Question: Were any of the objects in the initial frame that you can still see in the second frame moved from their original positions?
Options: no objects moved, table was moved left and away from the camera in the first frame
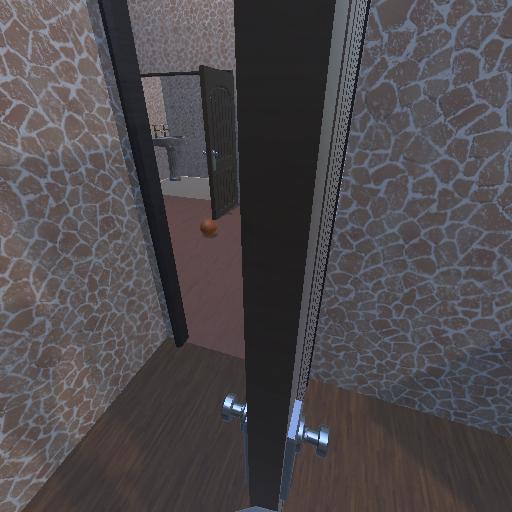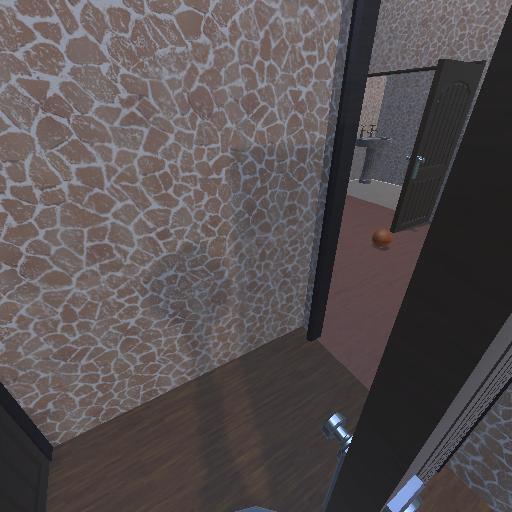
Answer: no objects moved